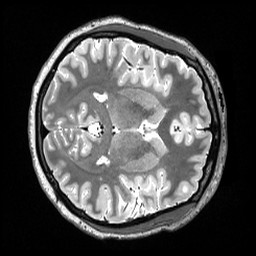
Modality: T2w
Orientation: axial
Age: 21
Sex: female
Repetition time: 3.2 s
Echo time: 0.563 s